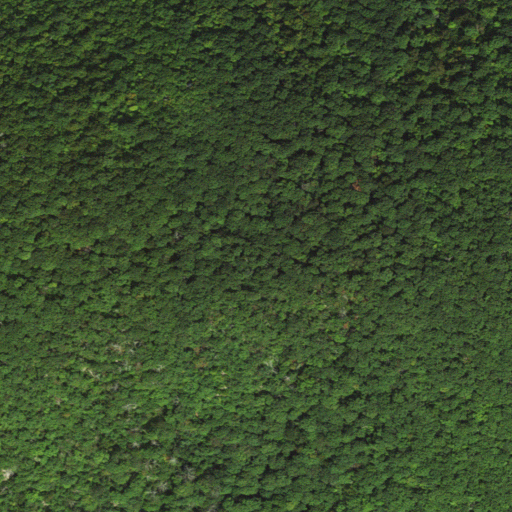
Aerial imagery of mountain in Virginia named The Priest containing only deciduous forest